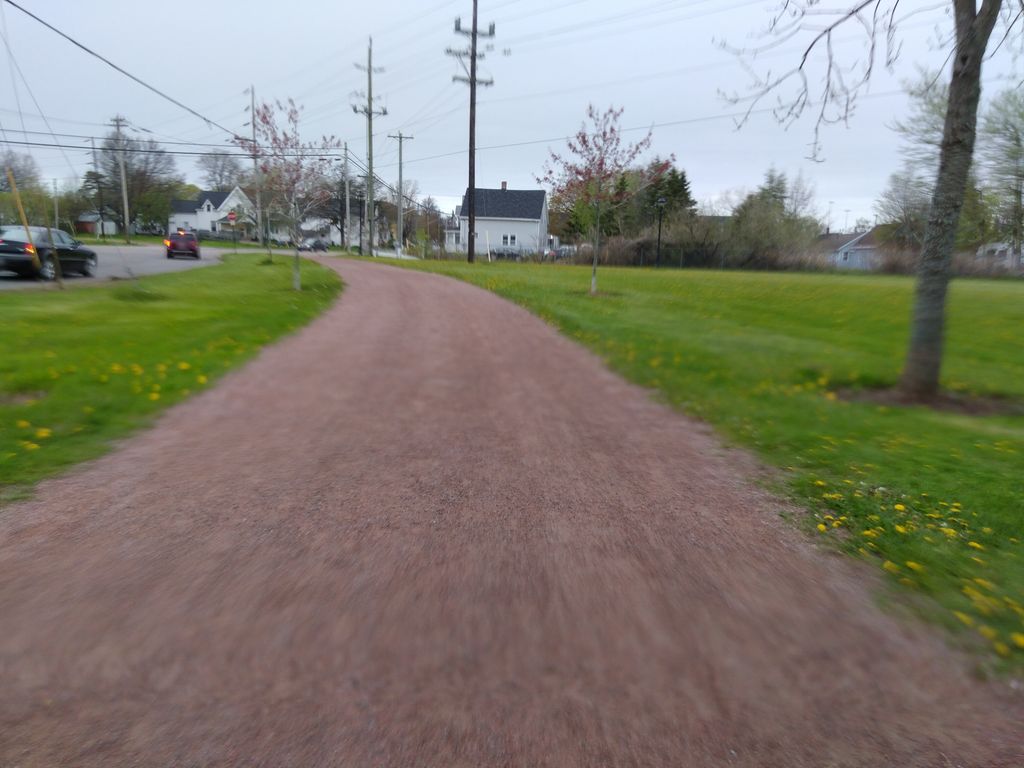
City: charlottetown